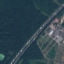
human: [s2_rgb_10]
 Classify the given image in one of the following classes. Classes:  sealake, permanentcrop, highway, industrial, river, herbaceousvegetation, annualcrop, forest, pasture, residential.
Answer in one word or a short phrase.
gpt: Highway